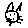
Label: cat